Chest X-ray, AP view. Patient: 32 years old, sex M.
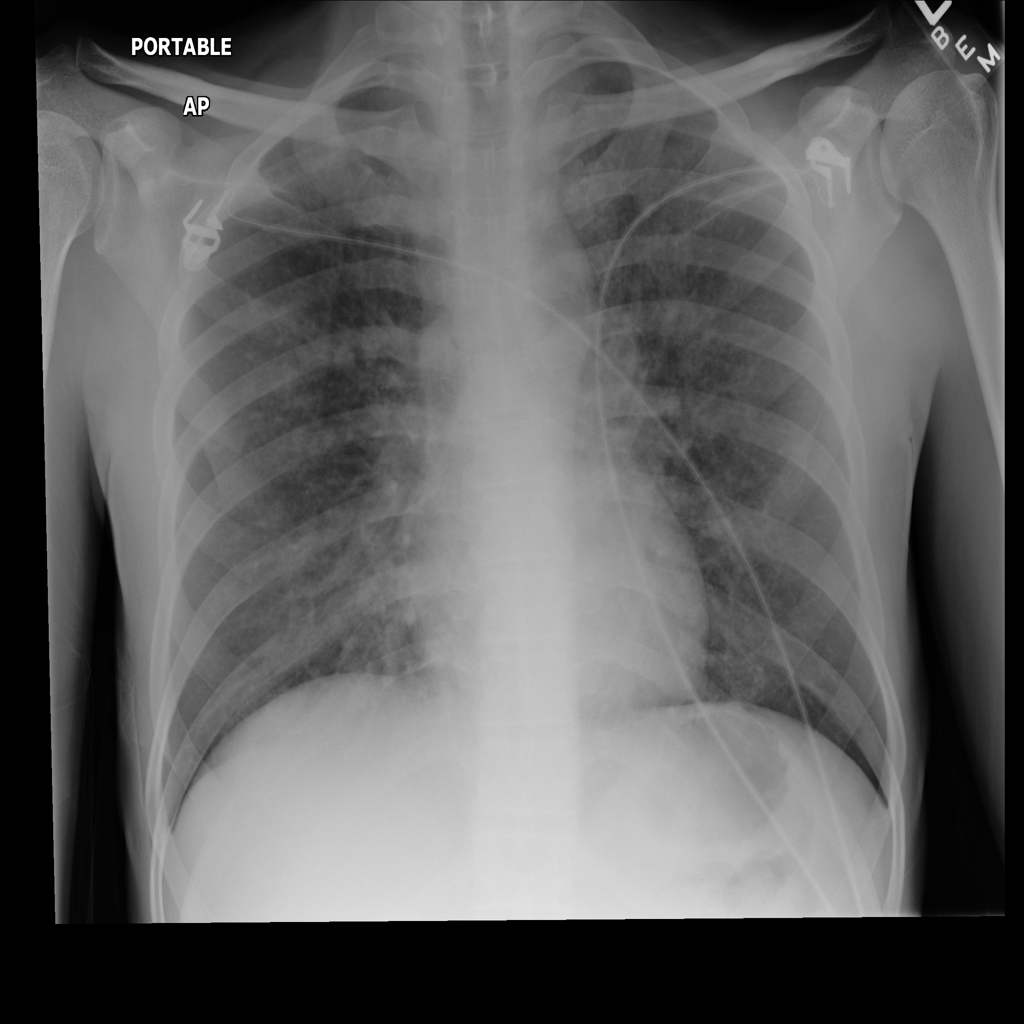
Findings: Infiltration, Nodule